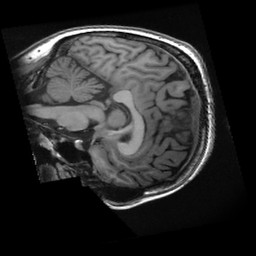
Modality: T1w
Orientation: sagittal
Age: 23
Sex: female
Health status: healthy
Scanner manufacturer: ge
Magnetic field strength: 3 T
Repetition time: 0.008332 s
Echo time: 0.003096 s